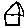
Label: house